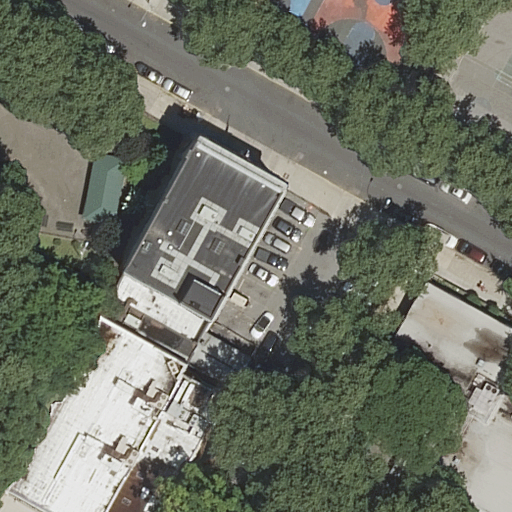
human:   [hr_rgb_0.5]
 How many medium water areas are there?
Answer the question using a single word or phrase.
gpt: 0

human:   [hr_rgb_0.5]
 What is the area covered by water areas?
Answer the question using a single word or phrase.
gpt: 0m2

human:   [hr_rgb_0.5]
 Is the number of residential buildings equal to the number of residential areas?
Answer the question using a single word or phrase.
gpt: no

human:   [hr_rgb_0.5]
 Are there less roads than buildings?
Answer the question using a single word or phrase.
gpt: yes

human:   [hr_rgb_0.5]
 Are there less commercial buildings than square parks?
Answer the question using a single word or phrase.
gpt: no

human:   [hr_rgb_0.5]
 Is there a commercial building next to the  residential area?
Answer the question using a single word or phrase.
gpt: no

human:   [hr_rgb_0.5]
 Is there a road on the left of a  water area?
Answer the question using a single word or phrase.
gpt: no

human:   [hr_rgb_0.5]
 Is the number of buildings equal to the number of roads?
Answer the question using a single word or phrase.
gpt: no

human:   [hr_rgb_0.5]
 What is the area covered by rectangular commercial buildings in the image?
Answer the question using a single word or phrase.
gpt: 0m2

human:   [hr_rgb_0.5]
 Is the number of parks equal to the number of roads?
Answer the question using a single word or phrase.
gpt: yes

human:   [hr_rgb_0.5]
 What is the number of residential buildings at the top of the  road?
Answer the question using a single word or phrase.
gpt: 0

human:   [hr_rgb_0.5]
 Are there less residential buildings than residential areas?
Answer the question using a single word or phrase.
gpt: no

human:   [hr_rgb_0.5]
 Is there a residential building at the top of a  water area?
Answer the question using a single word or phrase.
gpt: no

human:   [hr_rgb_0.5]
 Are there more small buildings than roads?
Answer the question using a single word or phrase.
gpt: no

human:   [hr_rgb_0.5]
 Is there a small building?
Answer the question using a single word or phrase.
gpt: yes

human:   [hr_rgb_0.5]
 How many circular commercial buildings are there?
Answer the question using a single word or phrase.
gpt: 0

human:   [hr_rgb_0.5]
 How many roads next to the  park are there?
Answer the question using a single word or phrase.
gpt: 1

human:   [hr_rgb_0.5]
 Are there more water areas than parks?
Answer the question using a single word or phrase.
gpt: no

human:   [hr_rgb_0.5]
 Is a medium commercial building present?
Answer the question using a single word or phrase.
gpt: no

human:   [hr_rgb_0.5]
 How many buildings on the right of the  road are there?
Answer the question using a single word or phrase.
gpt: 1

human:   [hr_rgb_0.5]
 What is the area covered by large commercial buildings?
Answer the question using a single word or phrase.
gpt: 0m2

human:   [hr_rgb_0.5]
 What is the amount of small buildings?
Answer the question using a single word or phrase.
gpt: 1

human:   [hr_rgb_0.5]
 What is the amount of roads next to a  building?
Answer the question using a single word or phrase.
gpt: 1

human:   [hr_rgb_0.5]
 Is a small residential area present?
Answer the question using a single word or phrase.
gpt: no

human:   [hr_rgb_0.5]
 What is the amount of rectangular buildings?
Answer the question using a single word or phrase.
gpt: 5

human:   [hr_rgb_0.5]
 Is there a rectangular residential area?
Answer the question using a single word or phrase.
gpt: no

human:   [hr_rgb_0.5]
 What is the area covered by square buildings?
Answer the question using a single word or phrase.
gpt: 0m2

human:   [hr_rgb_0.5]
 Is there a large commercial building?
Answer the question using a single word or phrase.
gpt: no

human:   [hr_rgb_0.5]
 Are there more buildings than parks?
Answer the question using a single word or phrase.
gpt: yes

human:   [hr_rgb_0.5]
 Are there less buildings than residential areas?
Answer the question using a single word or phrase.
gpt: no

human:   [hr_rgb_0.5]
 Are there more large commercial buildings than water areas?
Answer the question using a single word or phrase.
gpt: no

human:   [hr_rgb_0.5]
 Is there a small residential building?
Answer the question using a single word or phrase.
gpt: yes

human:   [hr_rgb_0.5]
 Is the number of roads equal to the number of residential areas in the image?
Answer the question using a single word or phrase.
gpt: yes

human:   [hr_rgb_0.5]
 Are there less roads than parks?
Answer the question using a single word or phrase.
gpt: no

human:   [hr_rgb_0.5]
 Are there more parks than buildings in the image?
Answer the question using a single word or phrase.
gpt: no

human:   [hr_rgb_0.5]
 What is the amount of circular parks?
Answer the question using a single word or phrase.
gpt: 0